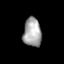
Tissue: lung
Cell type: Others
Senescence score: 0.2143
Nuclear area (px): 513
Mean DAPI intensity: 163.936